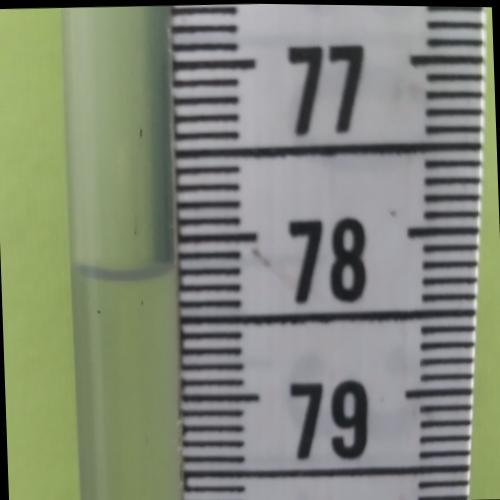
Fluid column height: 78.2 cm